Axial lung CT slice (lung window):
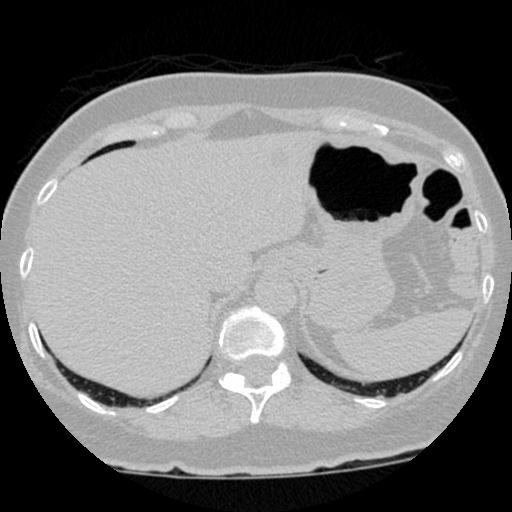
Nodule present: no